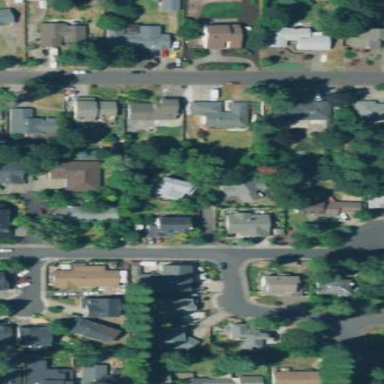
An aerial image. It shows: Residential area composed of single-family homes.